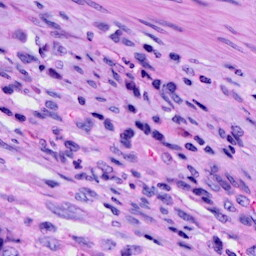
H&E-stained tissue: Cervix